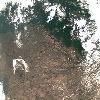
Label: land